Question: We are in the process of implementing (i.e. adding) WAI-ARIA support to the main navigation menu of a web portal. Menu is the one shown here:

Menu is implemented by means of classic '<ul>' / '<li>' / '<a>' DOM tree, styled with CSS to look like horizontal tabs.
What is a WAI-ARIA compliant implementation for such a widget?
I've read many parts of most recent WAI-ARIA specs from w3org for a general understanding, taxonomy, and so on.
Then I've read about several examples of UI widget implementations. I could not find any example specifically targetd at such a CSS navigation menu. The closest widgets I've always found around are the Menu, the MenuBar, and the TabPanel. Of course I also looked in <URL>.
I'd say that of those widgets exactly match a (CSS) navigation menu. As an example, TabPanel may control some content in the page (--> aria-controls), maybe MenuBar too; but I'm not at all sure that a navigation menu controls content in the page (it controls the next page to show). Without going further, there are some other differences as well.
References are at the end of the post. If anyone as better (or more fit) examples of navigation menu, we'd be glad to know about them.
- <URL>
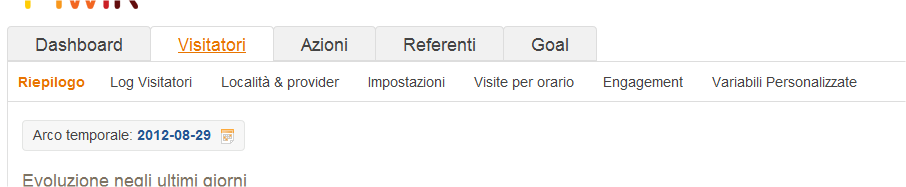
Answer: A possible implementation would be:
'''
<div> <!-- Outer wrapper -->
<ul> <!-- Main navigation bar container -->
<li> <!-- First-level item without submenu -->
<a> <!-- Destination URL -->
</a>
</li>
<li> <!-- First-level item with submenu -->
<a> <!-- Destination URL -->
</a>
<ul> <!-- Second-level menu container -->
<li> <!-- Second-level item -->
<a>
</a> <!-- Destination URL -->
</li>
</ul>
</li>
</ul>
</div>
'''
- '<div>'- '<ul>'- '<ul>'- '<li>'- '<a>'
- '<a>'- '<a>''<ul>'
- '<a>''<a>'- '<ul>'- '<ul>'- '<ul>'- '<a>''<a>'
- - - - - -
In reply to @Joshua Muheim comment: now I can see <URL>, that 'aria-selected' attribute is not allowed for 'menuitem' role.
As I read from this recent <URL> there are some solutions given the current state of things, and there is a new proposed attribute too.